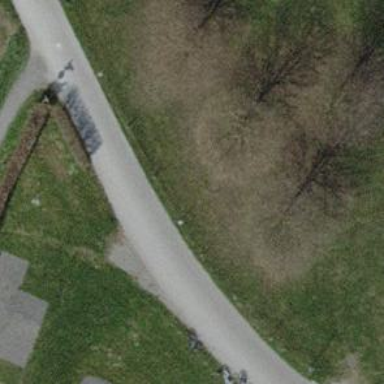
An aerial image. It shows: Bump for traffic calming.